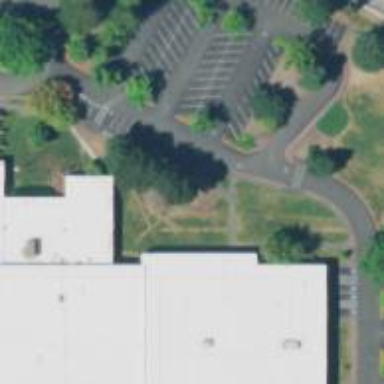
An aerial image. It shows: School.